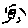
Label: sun